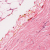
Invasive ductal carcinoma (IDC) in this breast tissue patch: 0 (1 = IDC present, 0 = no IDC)